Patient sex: M
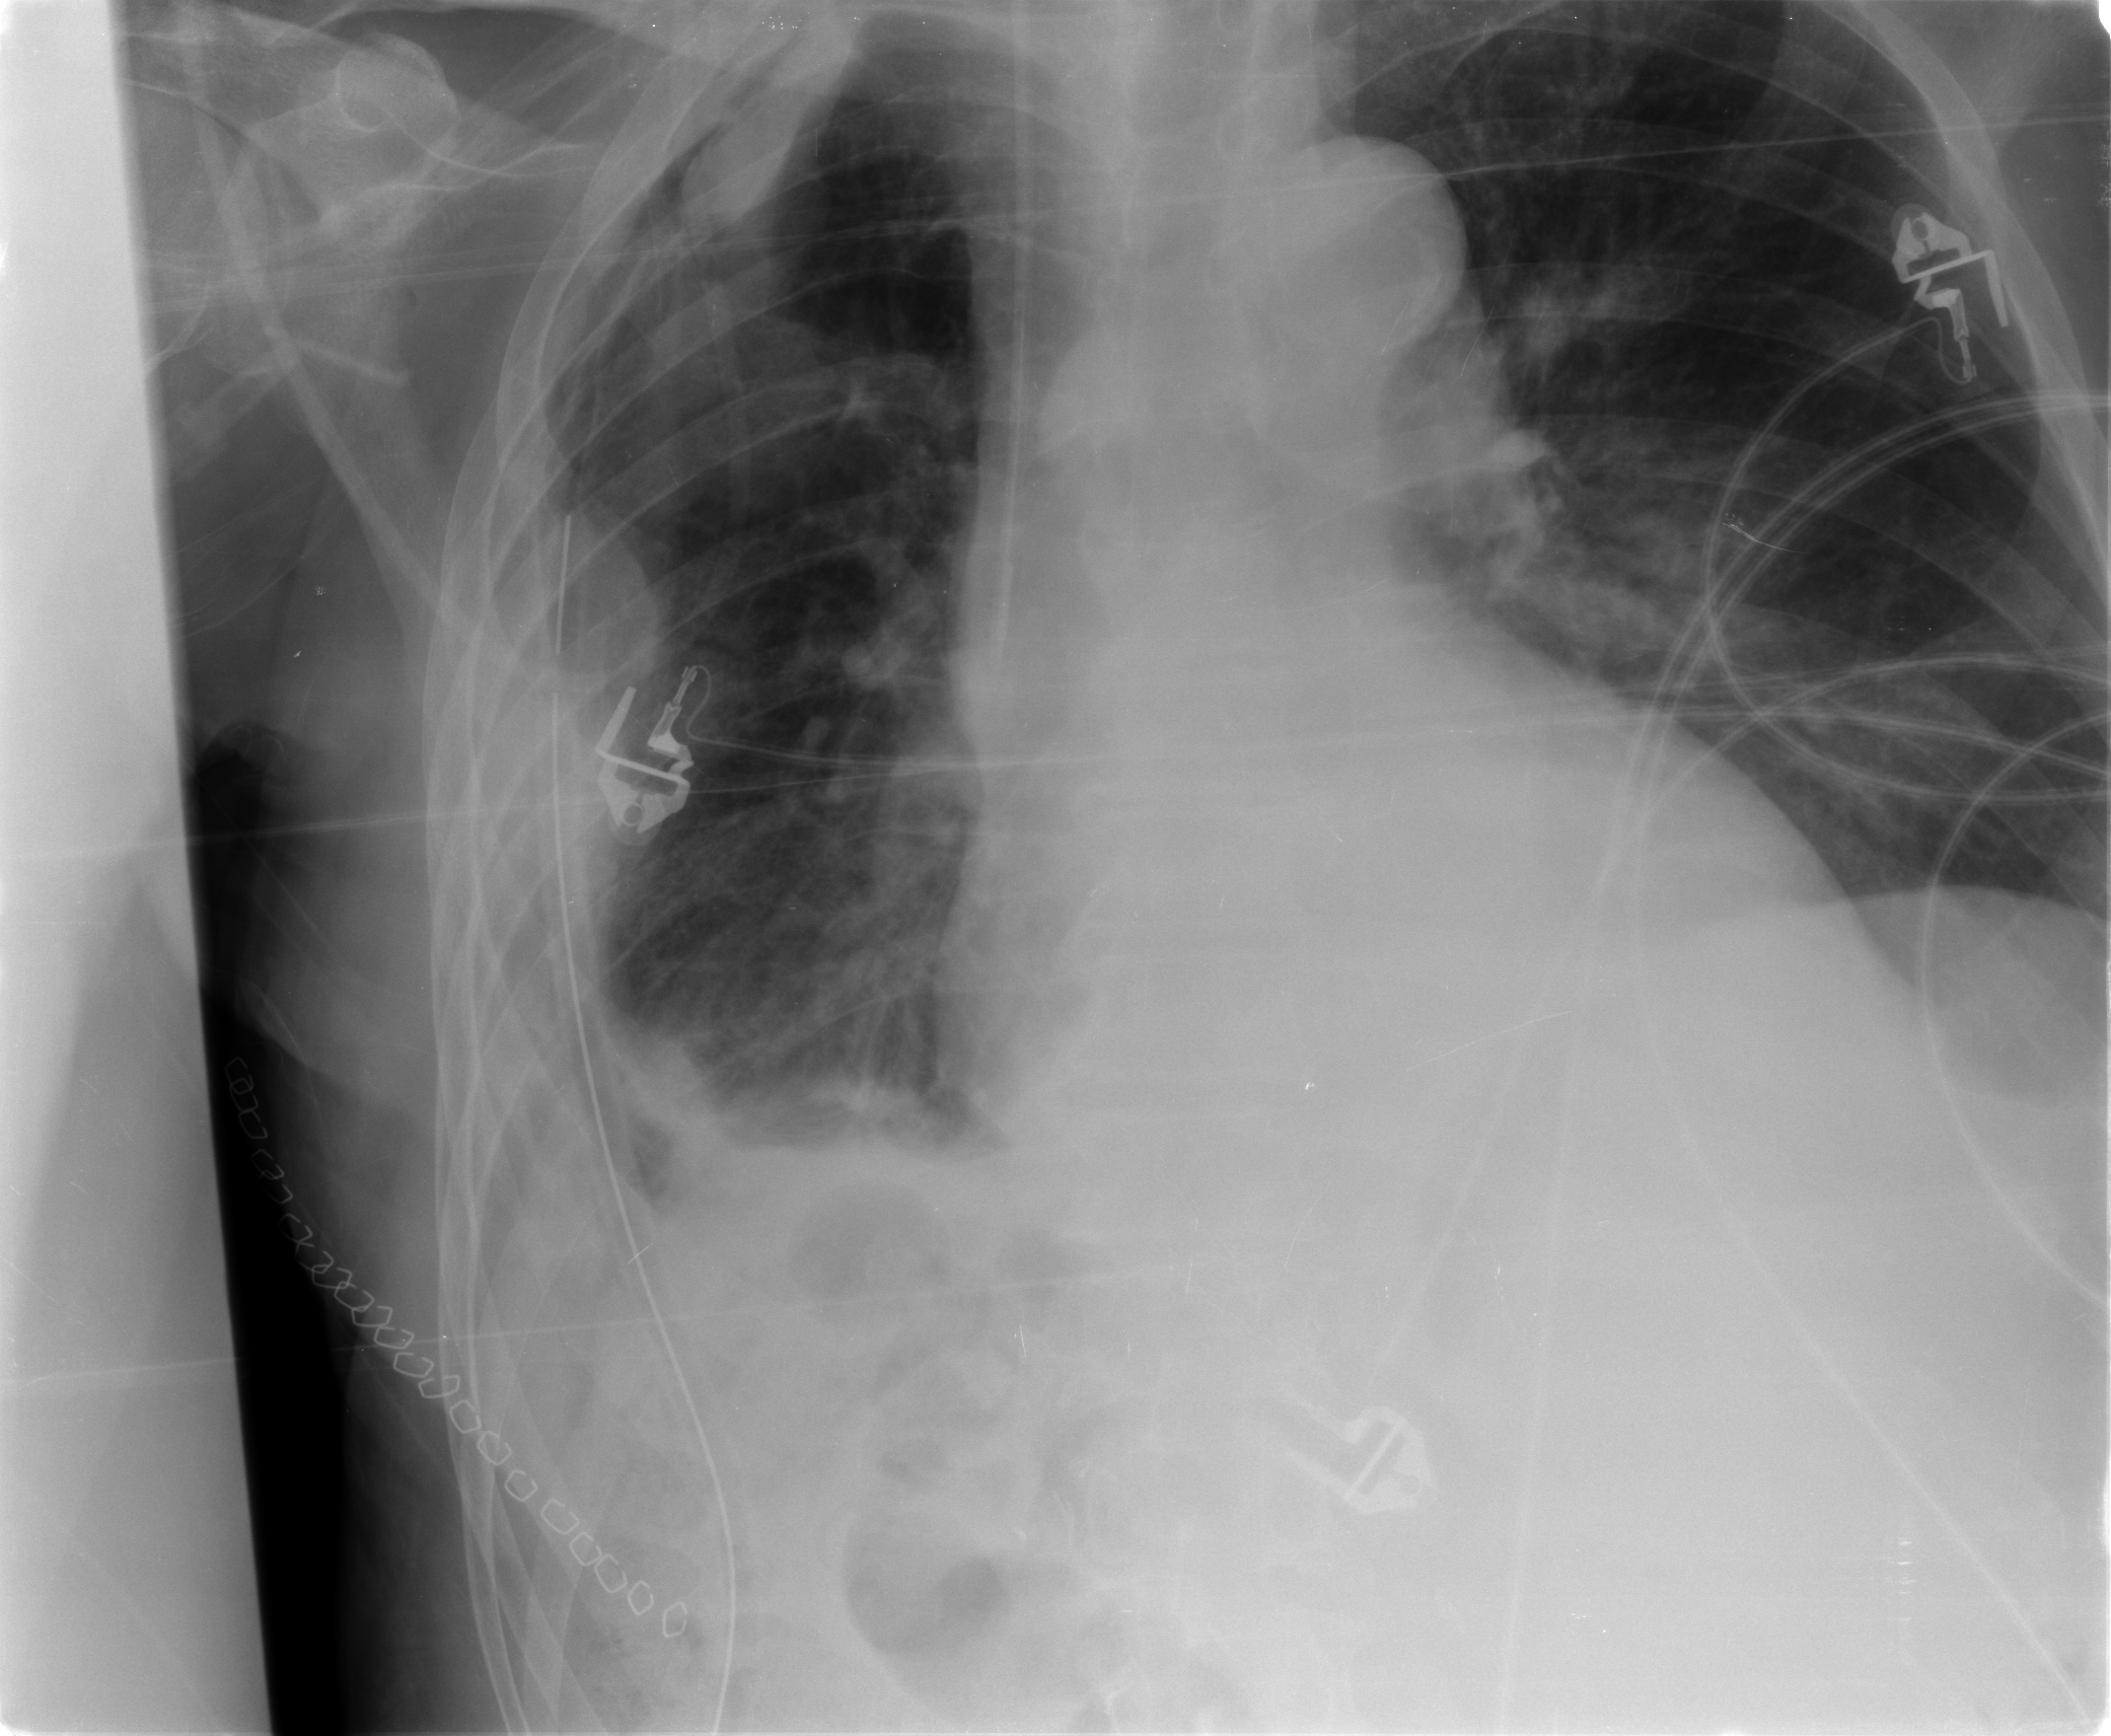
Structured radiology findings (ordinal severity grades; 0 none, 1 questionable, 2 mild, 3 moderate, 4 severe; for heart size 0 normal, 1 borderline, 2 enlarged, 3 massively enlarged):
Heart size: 1
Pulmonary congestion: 1
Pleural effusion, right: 2
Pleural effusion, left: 2
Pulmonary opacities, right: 0
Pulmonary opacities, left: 0
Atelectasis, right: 3
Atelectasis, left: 0